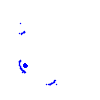
Particle: electron